Question:
How can retrieve the data in Event folder which has two child?
I'm new to android studio...
Sample code as below:
'''
database = FirebaseDatabase.getInstance();
ref = database.getReference("Event");
list = new ArrayList<String>();
adapter = new ArrayAdapter<String>(this,R.layout.event_info,R.id.eventTitle,list);
ref.addValueEventListener(new ValueEventListener() {
@Override
public void onDataChange(@NonNull DataSnapshot dataSnapshot) {
for(DataSnapshot ds: dataSnapshot.getChildren())
{
eventInfo = ds.getValue(EventInfo.class);
list.add(eventInfo.getTitle() + "
" + eventInfo.getAddress() +
"
" + eventInfo.getDescription() + "
" + eventInfo.getImgURL() +
"
" + eventInfo.getLatitude() + "
" + eventInfo.getLongitude());
}
listView.setAdapter(adapter);
}
'''
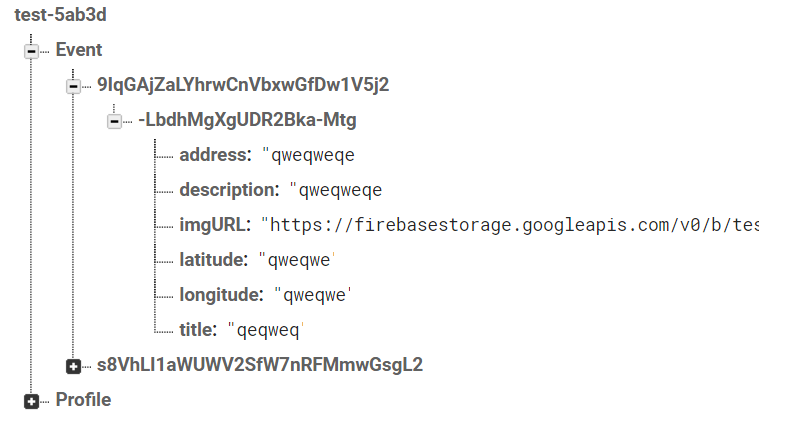
Answer: When you loop over 'DataSnapshot.getChildren()', each child is itself a 'DataSnapshot' again. So you can loop over the children of that one too. Since you have two dynamic levels in your JSON, you need two nested loops in your code:
'''
ref = FirebaseDatabase.getInstance().getReference("Event");
ref.addValueEventListener(new ValueEventListener() {
@Override
public void onDataChange(@NonNull DataSnapshot dataSnapshot) {
for(DataSnapshot userSnapshot: dataSnapshot.getChildren()) {
for(DataSnapshot eventSnapshot: userSnapshot.getChildren()) {
eventInfo = eventSnapshot.getValue(EventInfo.class);
Log.d("Event", eventSnapshot.getKey());
Log.d("Event", eventSnapshot.child("title").getValue(String.class));
}
}
}
...
'''